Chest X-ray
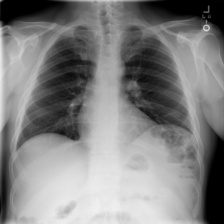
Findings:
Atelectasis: negative
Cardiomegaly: negative
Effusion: negative
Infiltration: negative
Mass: negative
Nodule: negative
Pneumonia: negative
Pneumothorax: negative
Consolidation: negative
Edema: negative
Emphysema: negative
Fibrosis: negative
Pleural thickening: negative
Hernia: negative